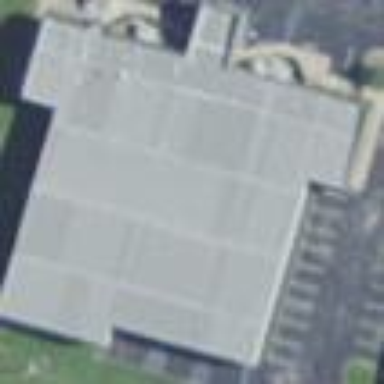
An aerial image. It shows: Building that houses bowling alley.